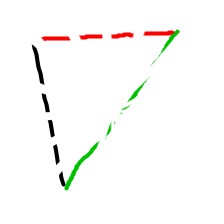
Shape: triangle